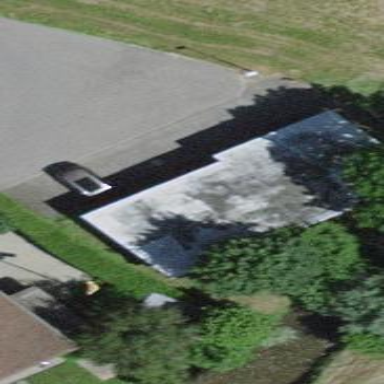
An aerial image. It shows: Garage.